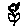
Label: flower